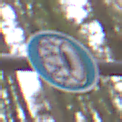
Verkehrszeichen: SchneekettenVorgeschrieben
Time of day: Midday
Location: Outdoor (Nature)
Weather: Overcast
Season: Autumn
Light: Natural